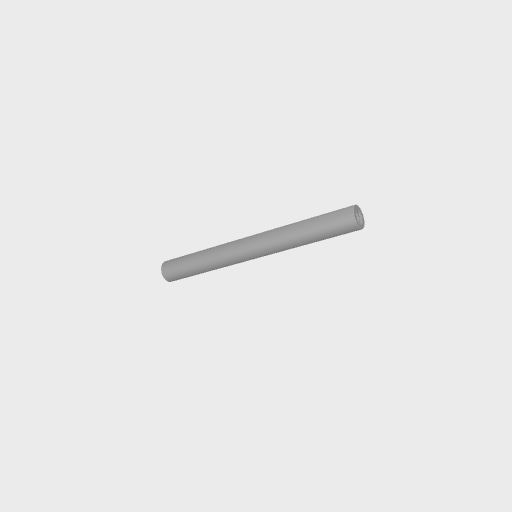
Part: Standoff6OD58